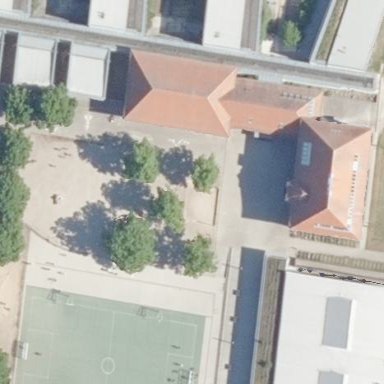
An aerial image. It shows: School building with hipped roof design.